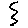
Label: zigzag